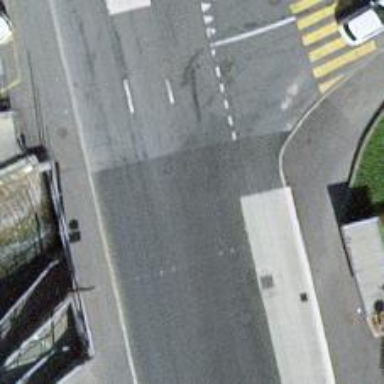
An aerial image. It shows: Primary highway with asphalt surface and trolley wires.